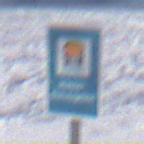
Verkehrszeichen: Wasserschutzgebiet
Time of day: MorningAfternoon
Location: Outdoor (Nature)
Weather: PartlyCloudy
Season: Winter
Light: Natural